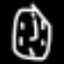
Label: clock